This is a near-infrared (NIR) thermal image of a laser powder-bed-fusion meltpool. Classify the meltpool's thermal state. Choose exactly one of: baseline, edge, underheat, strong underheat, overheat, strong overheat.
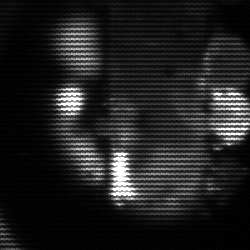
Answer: strong underheat